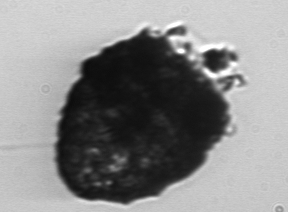
Label: Stenosemella_pacifica